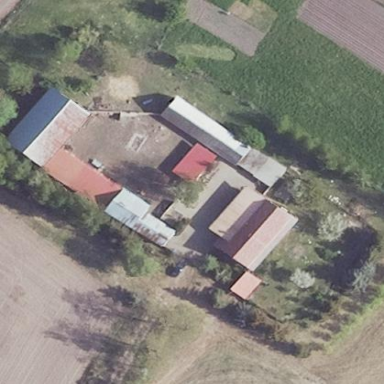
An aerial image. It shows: Farmyard area.